Question: I am using bootstrap to achieve responsiveness in different device landscapes.
But when I test this on a mobile phone, the columns are not appearing properly. First two columns are fine, but the third column should start on the right hand side but it is pushed to the left.

The html is as follows,
'''
<html>
<head>
<meta charset="utf-8">
<meta http-equiv="X-UA-Compatible" content="IE=edge">
<meta name="viewport" content="width=device-width, initial-scale=1, maximum-scale=1">
<!--required style sheets-->
<link href="../../styles/bootstrap.min.css" type="text/css" rel="stylesheet">
<link href="../../styles/styles.css" type="text/css" rel="stylesheet">
<title>Test</title>
</head>
<body>
<div class="container row">
<div class="col-sm-3">
</div><!--/end left column-->
<div class="col-sm-9">
<div>
<div class="row">
<div class="col-xs-12 col-sm-12">
<div class="row">
<label class="col-xs-6 col-sm-3">Reg No:</label>
<div class="col-xs-6 col-sm-3 COES-value">21038</div>
<label class="col-xs-6 col-sm-3">Telephone no:</label>
<div class="col-xs-6 col-sm-3 COES-value">9758 9762</div>
</div>
</div>
</div>
</div>
</div>
</div>
<!--javascript libraries-->
<script src="../../js/jquery-1.11.1.min.js"></script>
<script src="../../js/bootstrap.min.js"></script>
</body>
</html>
'''
The CSS is as follows,
'''
/* Media queries - small ################################################# */
@media screen and (max-width: 768px) {
.COES-value{
font-size: 10px;
font-family: Arial;
font-weight: bold;
}
}
/* Media queries - large ################################################# */
@media screen and (min-width: 768px) {
.COES-value{
font-size: 12px;
font-family: Arial;
font-weight: bold;
}
}
'''
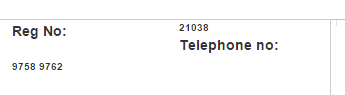
Answer: You problem is not related to only the iphone.
You use 'labels' instead of 'divs' for your grid columns. The 'labels' get a 'margin-bottom: 5px;' by Bootstrap's. This bottom margin makes the first column taller than the second column on the 'xs' grid. For the situation that one columns become taller you should apply the Responsive column resets, see: <URL>
> With the four tiers of grids available you're bound to run into issues
where, at certain breakpoints, your columns don't clear quite right as
one is taller than the other. To fix that, use a combination of a
.clearfix and our responsive utility classes.
You nested row with the labels should look like that shown below:
'''
<div class="row">
<label class="col-xs-6 col-sm-3">Reg No:</label>
<div class="col-xs-6 col-sm-3 COES-value">21038</div>
<div class="clearfix visible-xs-block"></div>
<label class="col-xs-6 col-sm-3">Telephone no:</label>
<div class="col-xs-6 col-sm-3 COES-value">9758 9762</div>
</div>
'''
Also notice that you should not use the 'container' and 'row' class together in '<div class="container row">', the preceding should be split up into '<div class="container"></div class="row">'.
Also there seems no need for the wrapping of the row with labels into: '<div><div class="row"><div class="col-xs-12 col-sm-12">'.
Finally your code should look like that shown below:
'''
<div class="container">
<div class="row">
<div class="col-sm-3"></div><!--/end left column-->
<div class="col-sm-9">
<div class="row">
<label class="col-xs-6 col-sm-3">Reg No:</label>
<div class="col-xs-6 col-sm-3 COES-value">21038</div>
<div class="clearfix visible-xs-block"></div>
<label class="col-xs-6 col-sm-3">Telephone no:</label>
<div class="col-xs-6 col-sm-3 COES-value">9758 9762</div>
</div>
</div>
</div>
</div>
'''